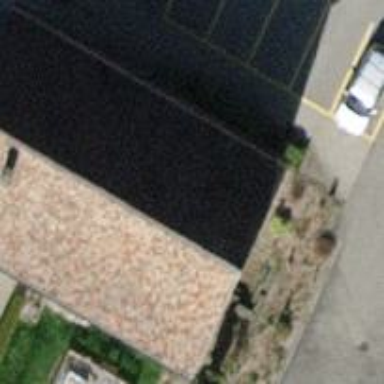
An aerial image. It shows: School building with gabled roof.